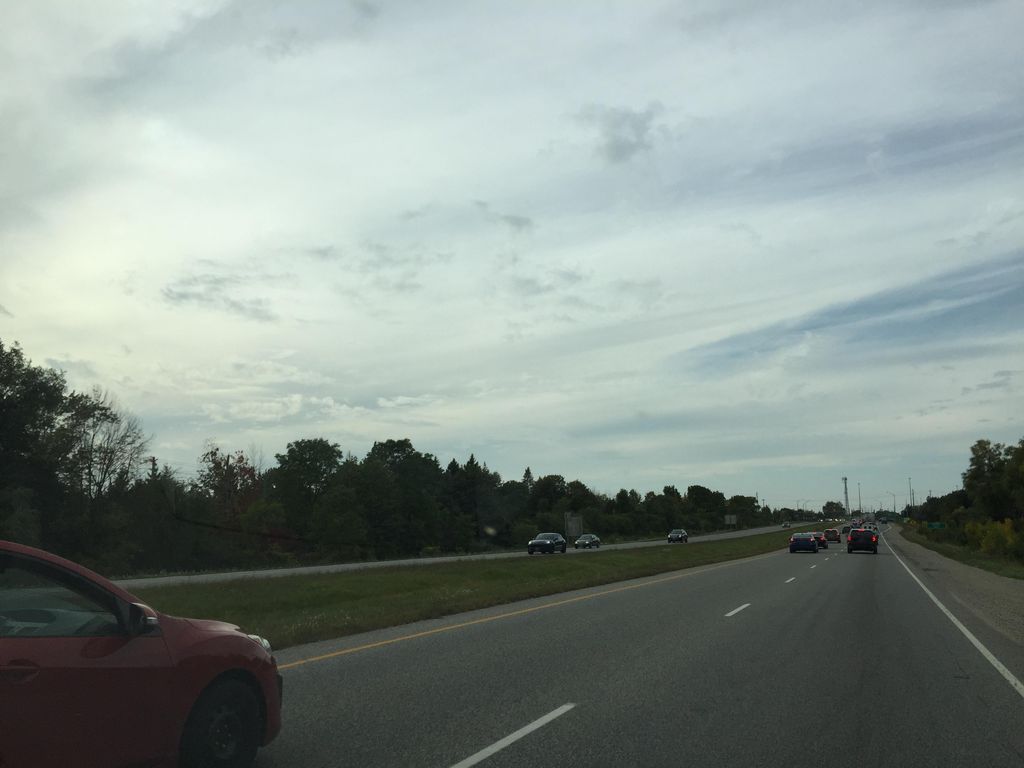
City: kitchener-waterloo